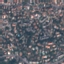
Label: Residential